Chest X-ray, PA view. Patient: 32 years old, sex F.
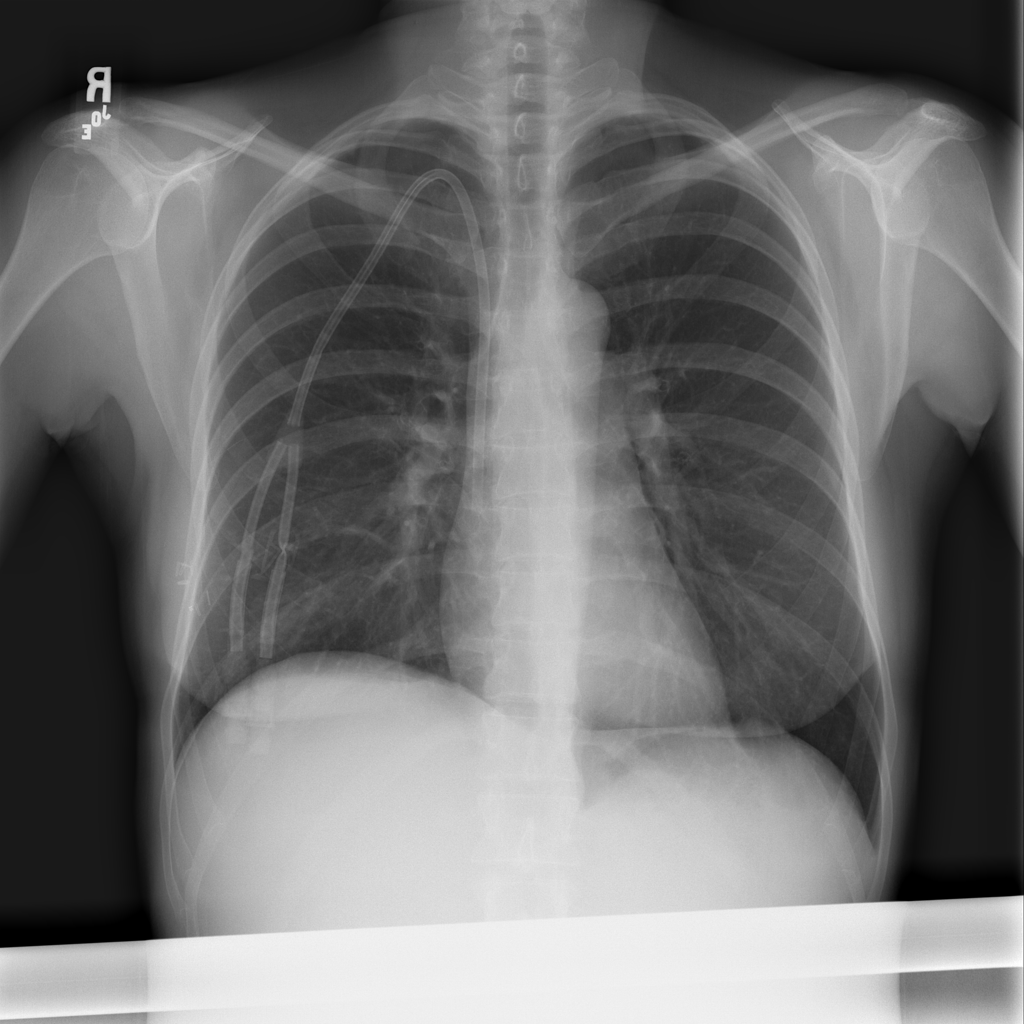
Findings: No Finding